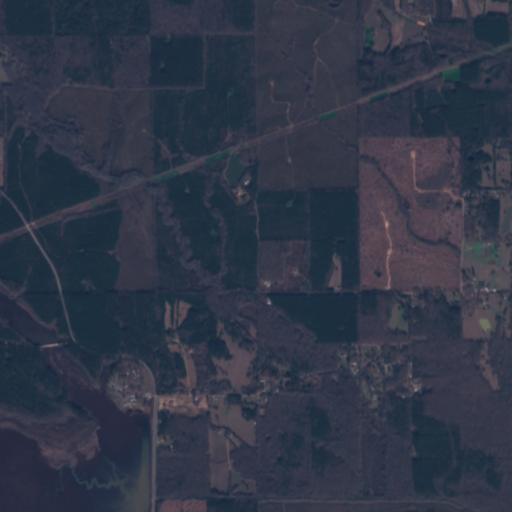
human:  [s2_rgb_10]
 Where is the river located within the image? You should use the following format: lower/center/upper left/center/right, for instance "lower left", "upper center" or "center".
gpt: The river is located in the upper of the image.
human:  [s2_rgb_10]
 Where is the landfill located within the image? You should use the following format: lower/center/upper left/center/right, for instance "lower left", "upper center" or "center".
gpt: There is no landfill in the image.